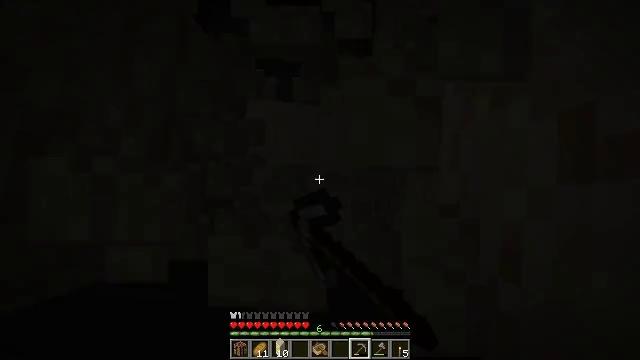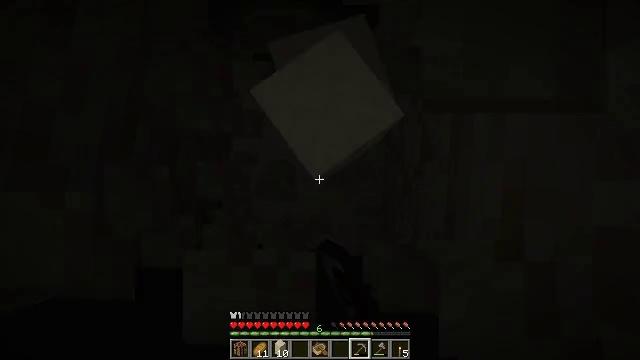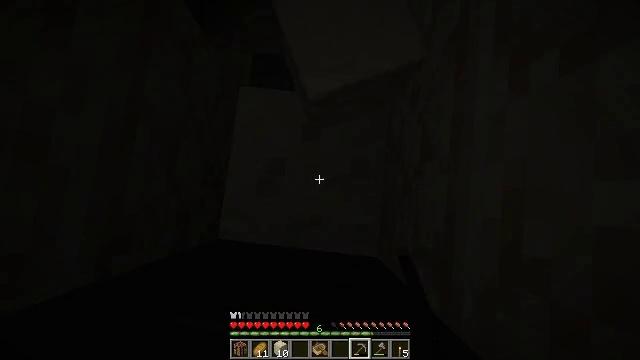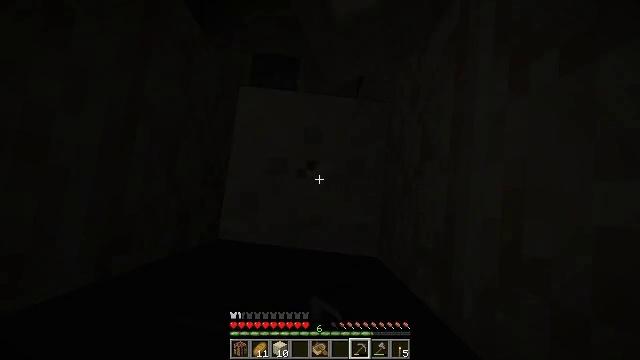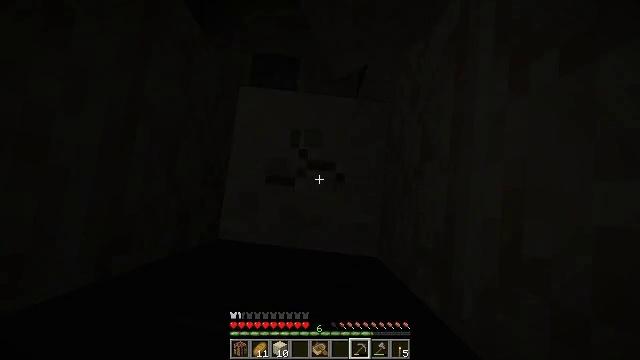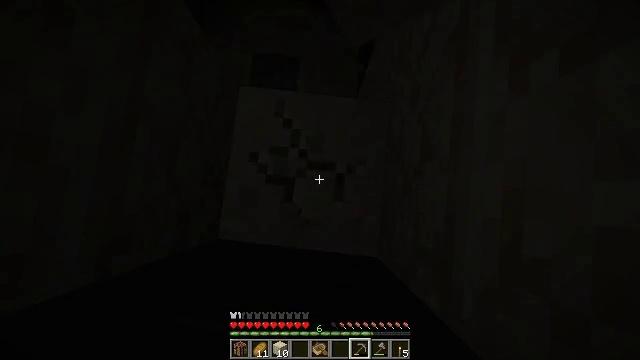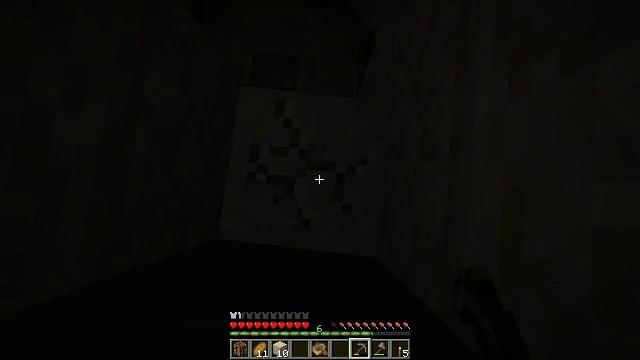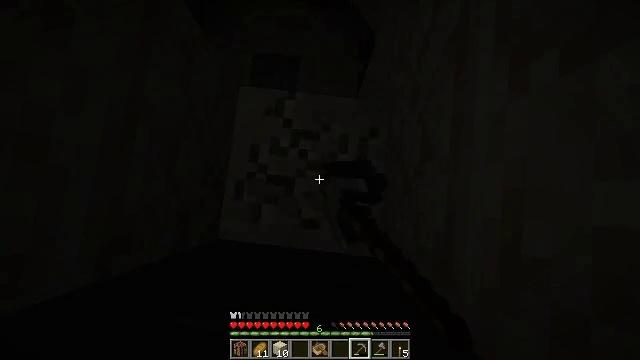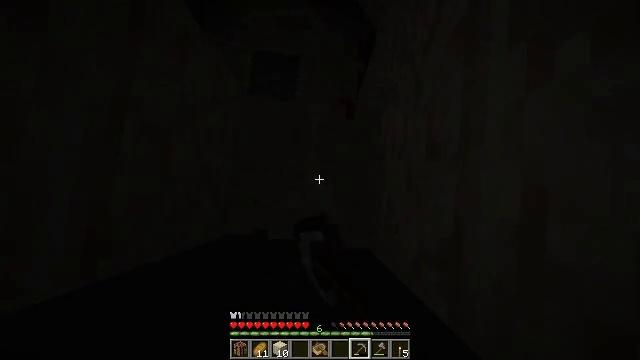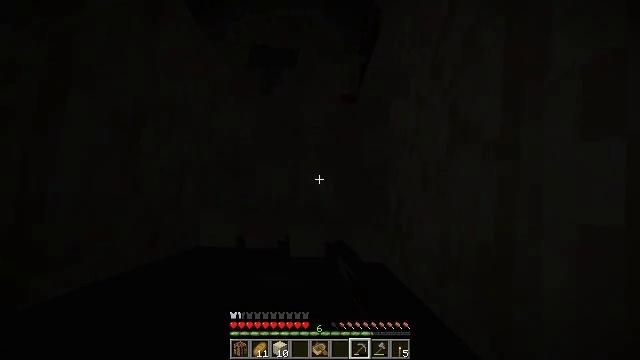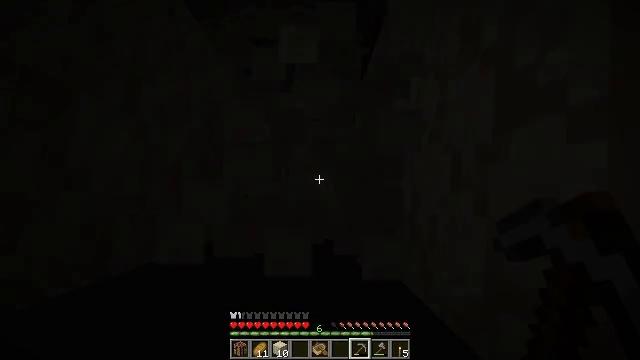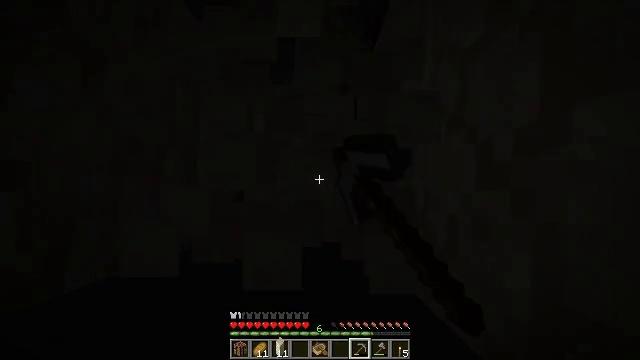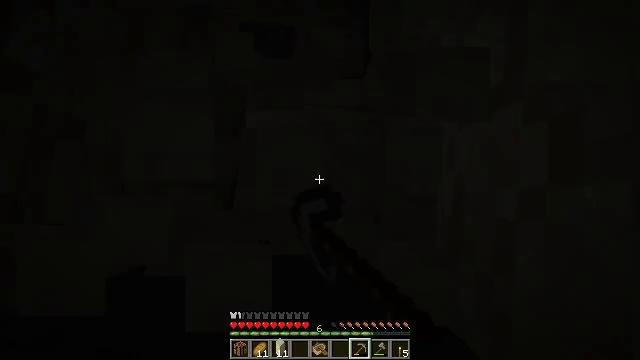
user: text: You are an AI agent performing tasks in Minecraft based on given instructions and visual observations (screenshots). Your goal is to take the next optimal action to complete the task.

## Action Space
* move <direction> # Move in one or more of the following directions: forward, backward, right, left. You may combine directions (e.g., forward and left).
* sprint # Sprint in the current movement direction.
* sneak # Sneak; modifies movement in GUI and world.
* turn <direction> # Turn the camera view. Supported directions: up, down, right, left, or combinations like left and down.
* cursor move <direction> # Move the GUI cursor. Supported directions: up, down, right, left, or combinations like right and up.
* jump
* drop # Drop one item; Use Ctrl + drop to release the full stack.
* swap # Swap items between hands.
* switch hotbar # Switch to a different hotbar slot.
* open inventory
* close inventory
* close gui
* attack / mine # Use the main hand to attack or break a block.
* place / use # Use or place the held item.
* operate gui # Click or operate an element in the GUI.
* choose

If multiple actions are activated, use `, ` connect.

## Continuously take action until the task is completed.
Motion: motion action
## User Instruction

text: Gather cut sandstone from the structure.
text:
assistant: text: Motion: attack / mine
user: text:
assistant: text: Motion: attack / mine
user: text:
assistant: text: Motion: attack / mine
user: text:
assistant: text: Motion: attack / mine
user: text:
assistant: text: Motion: attack / mine
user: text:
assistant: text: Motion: attack / mine
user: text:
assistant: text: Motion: attack / mine
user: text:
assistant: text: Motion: attack / mine
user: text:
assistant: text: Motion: attack / mine
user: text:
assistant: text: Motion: attack / mine
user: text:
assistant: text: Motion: attack / mine
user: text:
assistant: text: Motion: attack / mine
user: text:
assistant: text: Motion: attack / mine